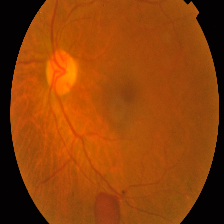
Diabetic retinopathy grade: Proliferative DR